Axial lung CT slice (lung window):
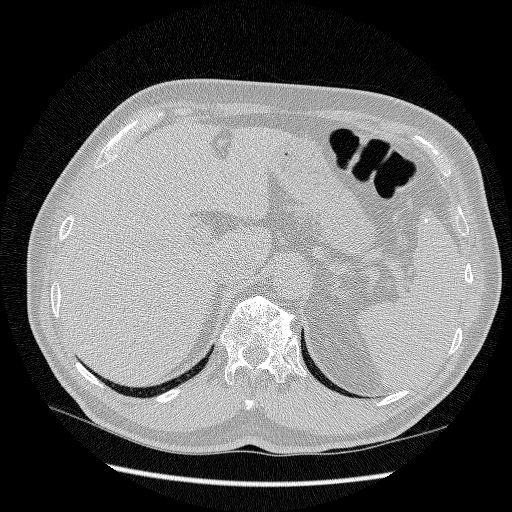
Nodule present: no